Field crop: tomato
Growth stage: 1
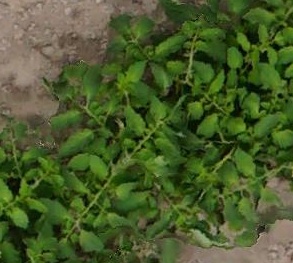
Species: tomato